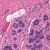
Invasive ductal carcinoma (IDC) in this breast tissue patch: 0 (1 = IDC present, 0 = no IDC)